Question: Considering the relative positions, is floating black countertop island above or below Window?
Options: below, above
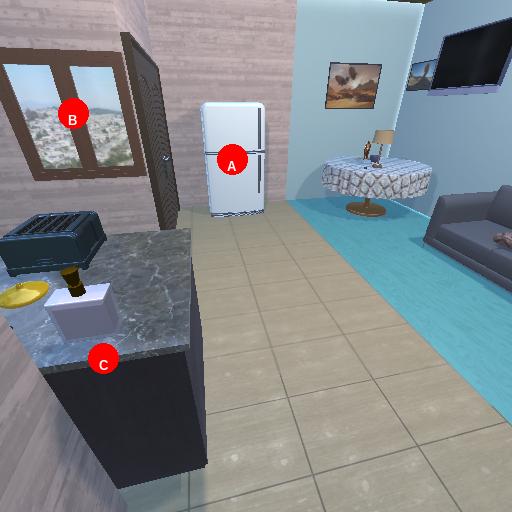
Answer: below